Interaction volume radius: 10 \u00c5
Interaction volume height: 10 \u00c5
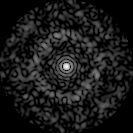
Disorder parameter: 0.8543